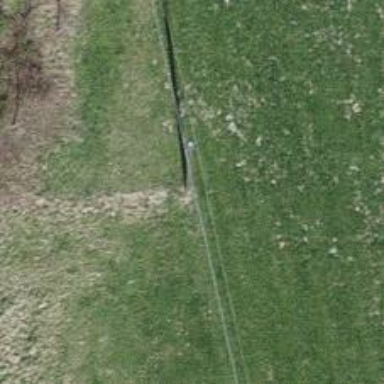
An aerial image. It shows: Minor power line.